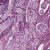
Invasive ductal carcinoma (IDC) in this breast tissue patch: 1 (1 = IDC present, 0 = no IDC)